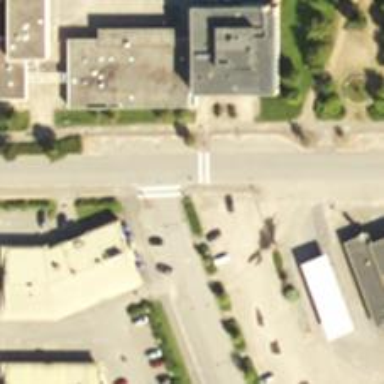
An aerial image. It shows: Asphalt cycleway.